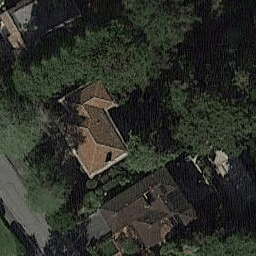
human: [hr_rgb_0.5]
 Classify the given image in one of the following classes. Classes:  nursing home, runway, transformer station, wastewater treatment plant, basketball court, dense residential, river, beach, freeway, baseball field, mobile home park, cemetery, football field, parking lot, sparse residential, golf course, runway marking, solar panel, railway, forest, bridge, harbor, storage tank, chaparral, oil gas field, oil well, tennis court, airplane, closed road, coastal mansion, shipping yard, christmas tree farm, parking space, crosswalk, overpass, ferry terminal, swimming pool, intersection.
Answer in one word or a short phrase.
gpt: sparse residential